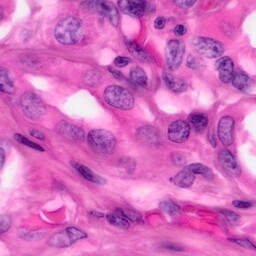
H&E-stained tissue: Pancreatic